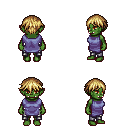
a pixel art fantasy rpg character, female body template, orc, green skin, chain tabard jacket, metal pants, blonde short bangs hairstyle, four views (front, back, left, right), 2x2 character sprite sheet, small pixel art, hard edges, no anti-aliasing